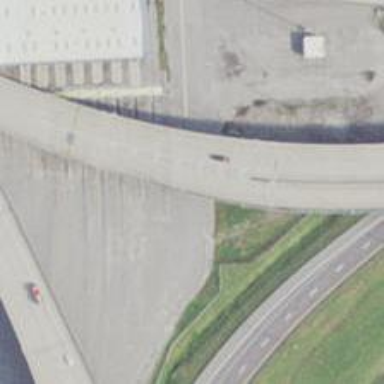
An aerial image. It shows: Bridge over motorway_link.